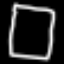
Label: square